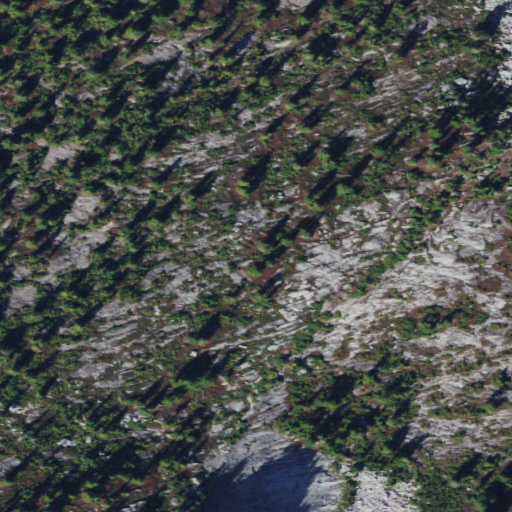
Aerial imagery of depression(s) in Washington named Cedar Basin containing evergreen forest, shrub, grassland, and barren land